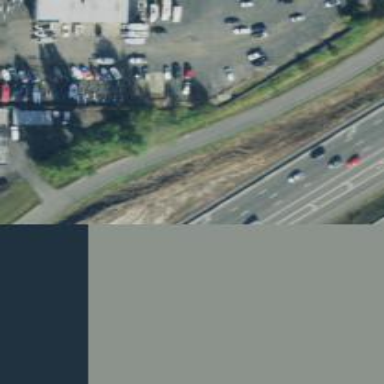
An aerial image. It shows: Motorway.